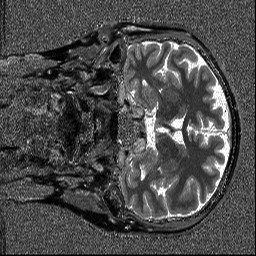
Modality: T1map
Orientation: coronal
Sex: male